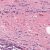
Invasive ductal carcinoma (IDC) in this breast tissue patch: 1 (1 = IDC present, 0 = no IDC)